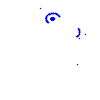
Particle: pion